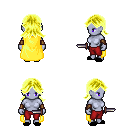
a pixel art fantasy rpg character, female body template, dark elf, purple skin, yellow cape, red pants, gold loose hair, leather bracers, black slippers, dagger, four views (front, back, left, right), 2x2 character sprite sheet, small pixel art, hard edges, no anti-aliasing